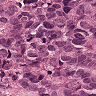
Metastatic tissue present: yes